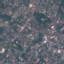
Label: Residential